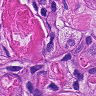
Metastatic tissue present: yes